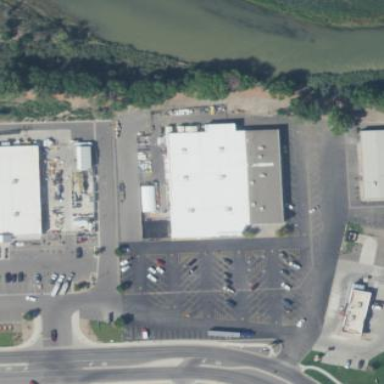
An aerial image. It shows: Commercial building with parking aisle designated as service area.